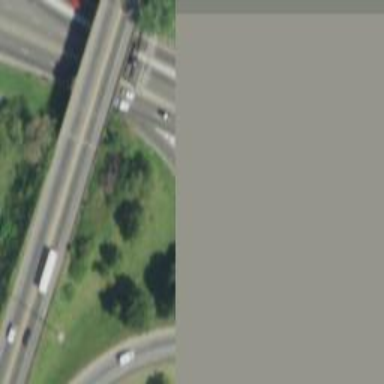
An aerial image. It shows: This image shows trunk highway that functions as expressway.